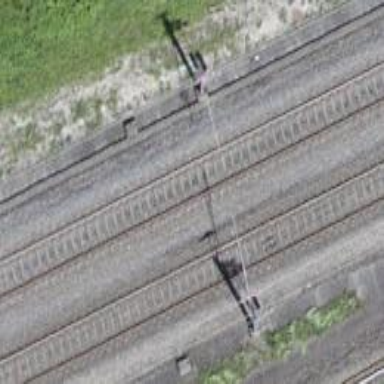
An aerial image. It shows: Single railway track with electrified contact line.